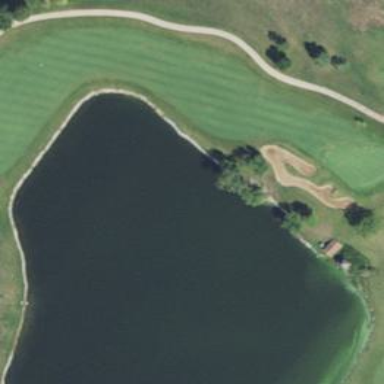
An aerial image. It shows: Golf fairway surrounded by grass.